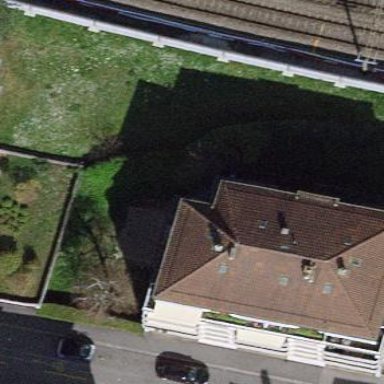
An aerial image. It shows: Building.